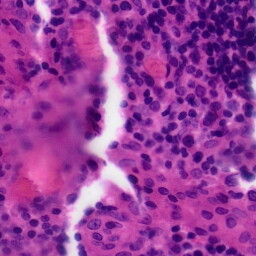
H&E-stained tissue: Tonsil